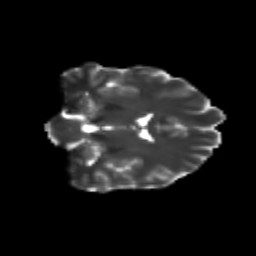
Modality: T2w
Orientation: coronal
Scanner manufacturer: siemens
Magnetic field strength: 3 T
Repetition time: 9.2 s
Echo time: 0.084 s